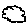
Label: cloud